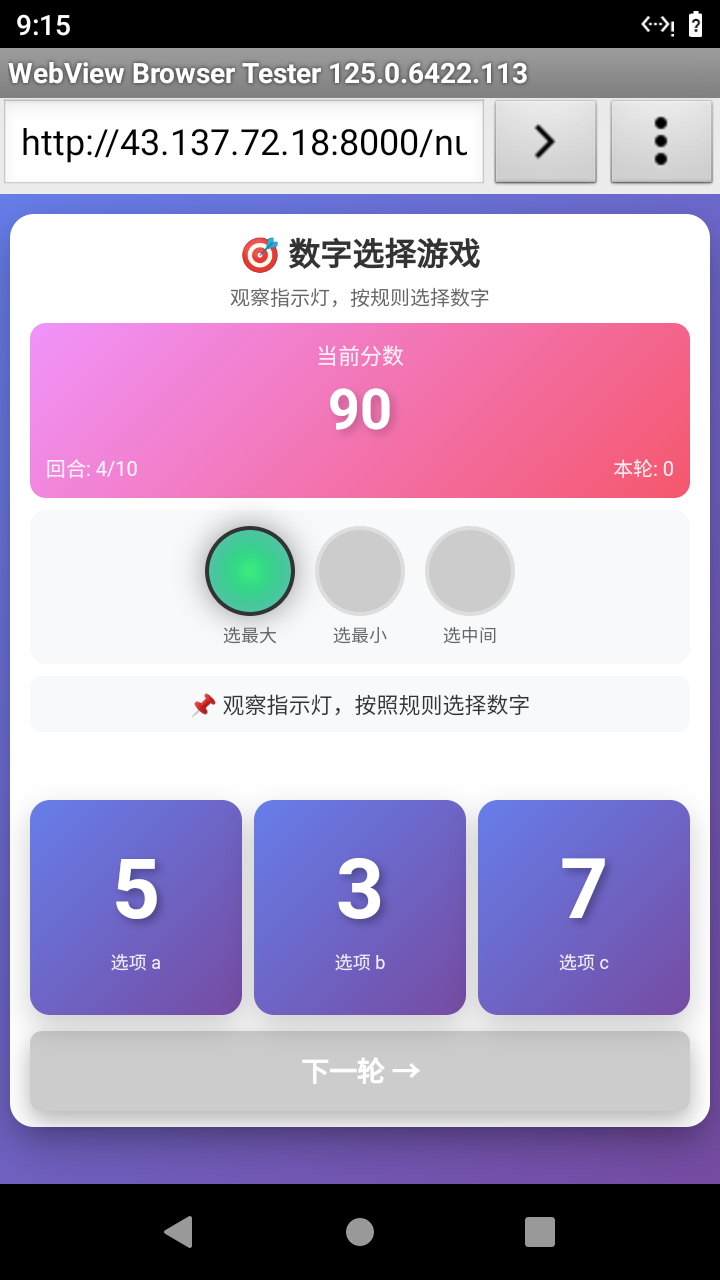

Select the correct number based on the traffic light color.
Answer: 2